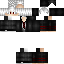
A male human skin with dark skin, wearing white bald dressed in a black suit and black pants, featuring a closed mouth.